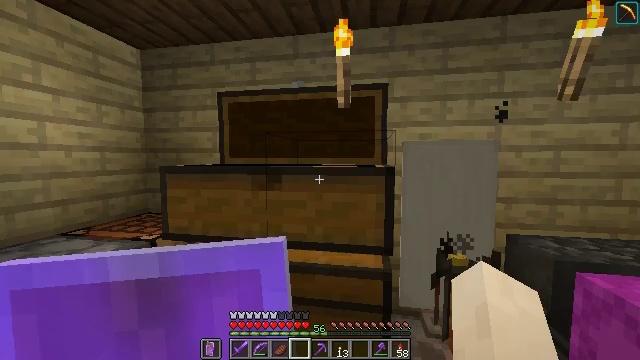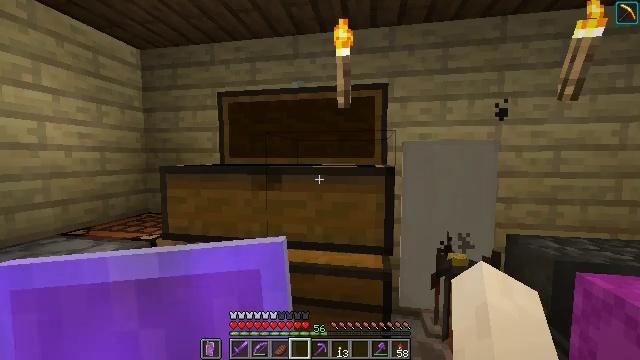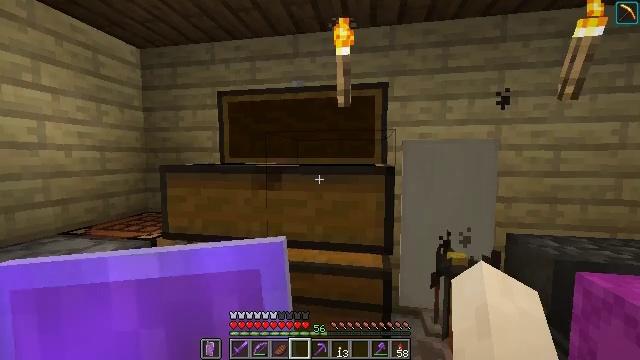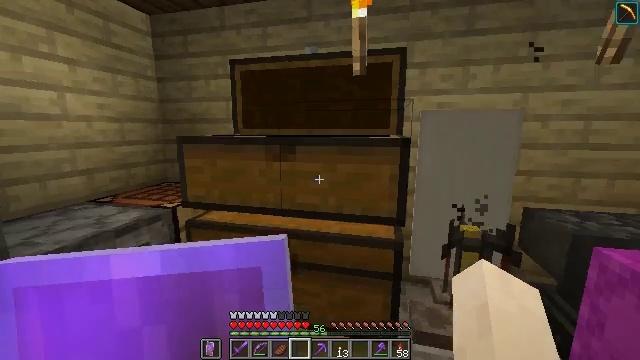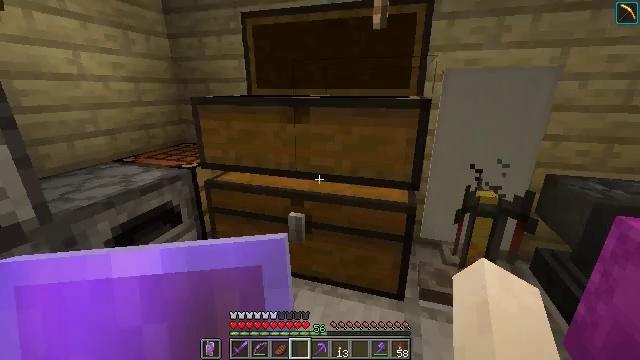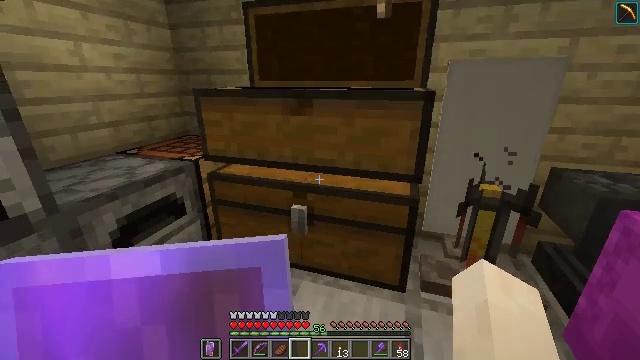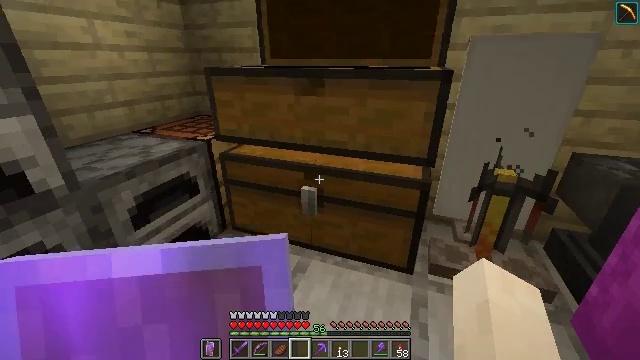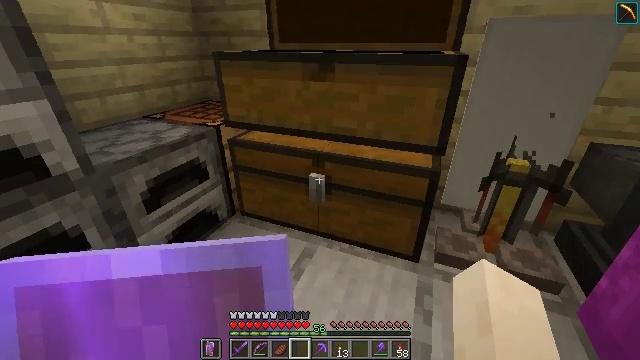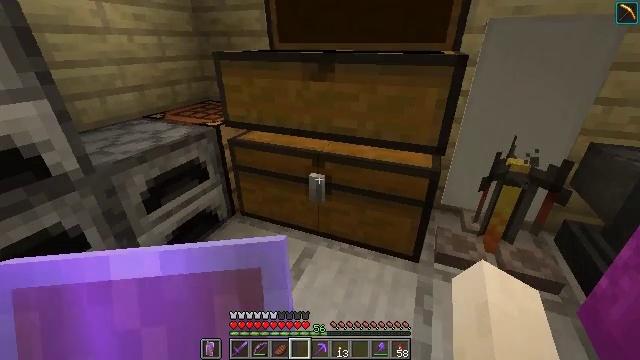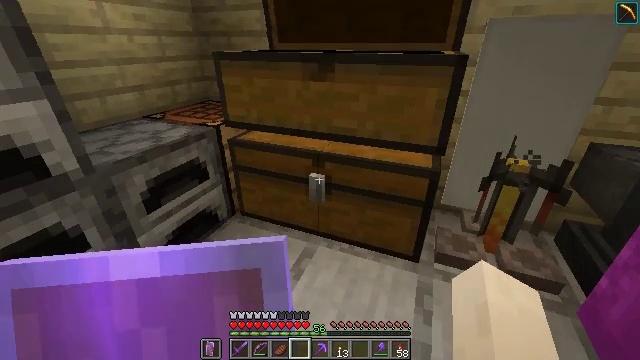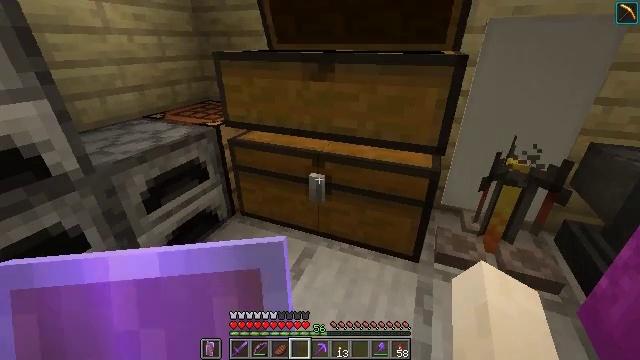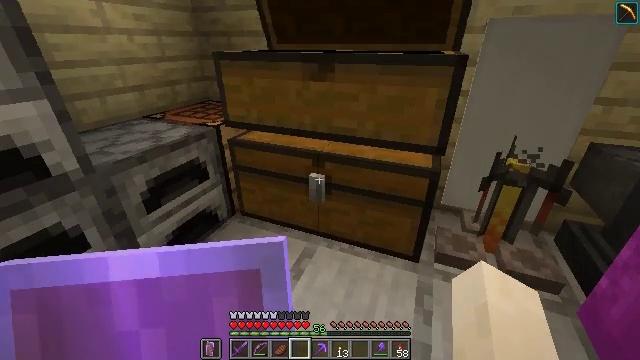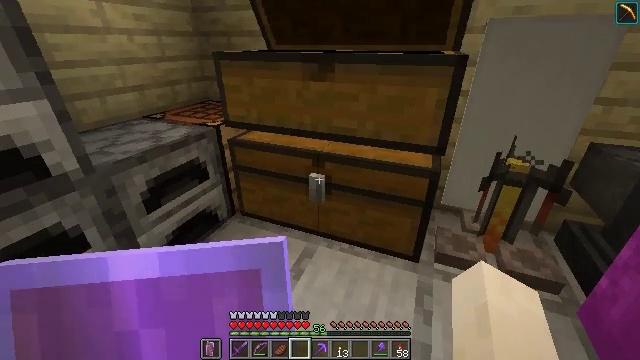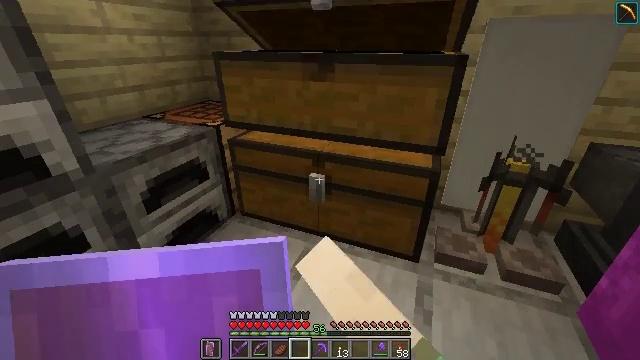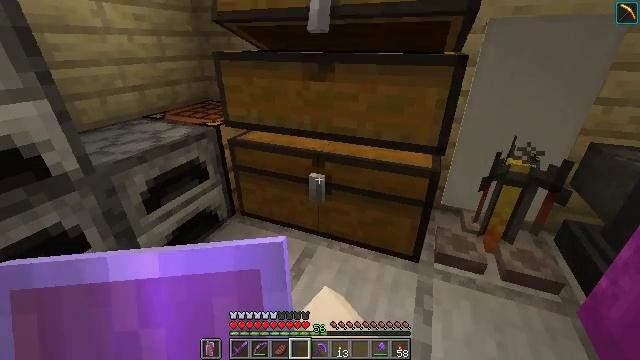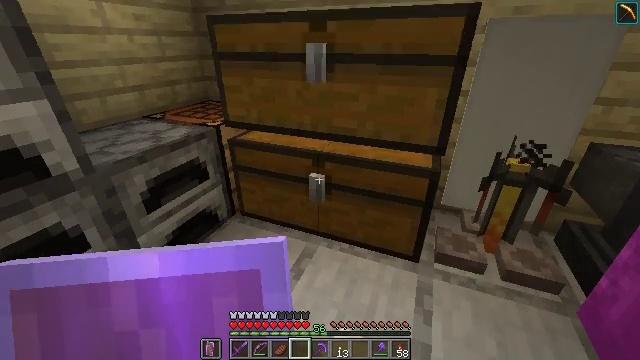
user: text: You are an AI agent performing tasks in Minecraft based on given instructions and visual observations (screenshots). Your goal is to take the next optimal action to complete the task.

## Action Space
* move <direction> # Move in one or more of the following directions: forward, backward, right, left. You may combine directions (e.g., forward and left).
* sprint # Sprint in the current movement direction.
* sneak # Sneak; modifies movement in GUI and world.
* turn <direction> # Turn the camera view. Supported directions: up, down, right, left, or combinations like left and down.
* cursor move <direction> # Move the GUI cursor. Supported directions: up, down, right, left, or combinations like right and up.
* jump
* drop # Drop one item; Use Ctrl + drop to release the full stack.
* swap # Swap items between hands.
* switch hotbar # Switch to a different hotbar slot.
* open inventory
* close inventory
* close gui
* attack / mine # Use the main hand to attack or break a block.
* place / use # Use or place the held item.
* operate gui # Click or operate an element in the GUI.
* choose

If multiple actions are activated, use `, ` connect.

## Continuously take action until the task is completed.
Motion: motion action
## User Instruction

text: Attack the green carpet to retrieve it.
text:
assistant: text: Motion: no_op
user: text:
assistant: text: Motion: no_op
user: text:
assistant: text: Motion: turn left and down
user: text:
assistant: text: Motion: turn left and down
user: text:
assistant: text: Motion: turn down
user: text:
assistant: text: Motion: turn left and down
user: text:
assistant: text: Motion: turn left and down
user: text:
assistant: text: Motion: no_op
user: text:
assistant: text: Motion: no_op
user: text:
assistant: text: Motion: no_op
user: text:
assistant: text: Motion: no_op
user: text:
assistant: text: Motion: use / place
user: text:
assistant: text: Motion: use / place
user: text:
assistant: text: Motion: use / place
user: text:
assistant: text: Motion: no_op
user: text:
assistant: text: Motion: no_op
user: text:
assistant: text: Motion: no_op
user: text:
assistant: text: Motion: no_op
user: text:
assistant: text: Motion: no_op
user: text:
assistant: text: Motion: no_op
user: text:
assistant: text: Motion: no_op
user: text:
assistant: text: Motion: no_op
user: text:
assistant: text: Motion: no_op
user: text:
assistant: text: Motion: no_op
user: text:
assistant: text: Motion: no_op
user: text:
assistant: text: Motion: no_op
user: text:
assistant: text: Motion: no_op
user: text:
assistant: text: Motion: no_op
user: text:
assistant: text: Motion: no_op
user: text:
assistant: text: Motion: no_op